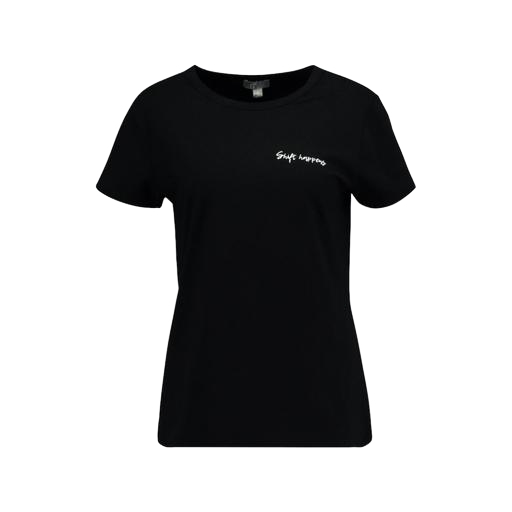
black marant logo t-shirt, black woman's tee, black embroidered t-shirt, white background